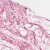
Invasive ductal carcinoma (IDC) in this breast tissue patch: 0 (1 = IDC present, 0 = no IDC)